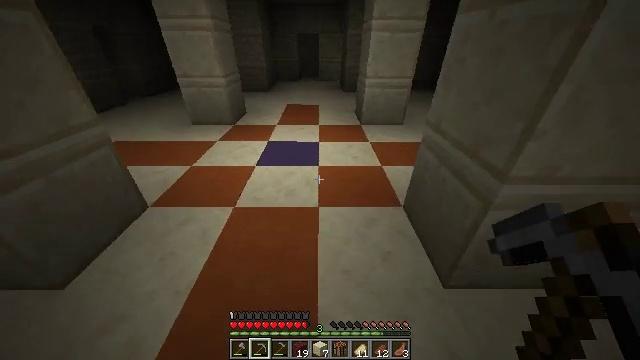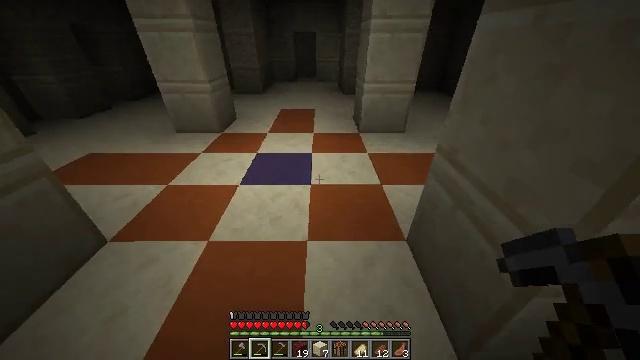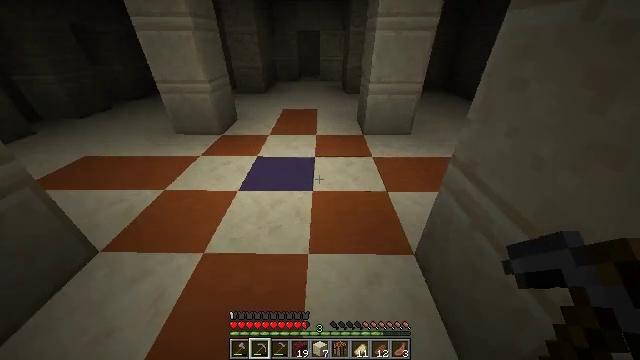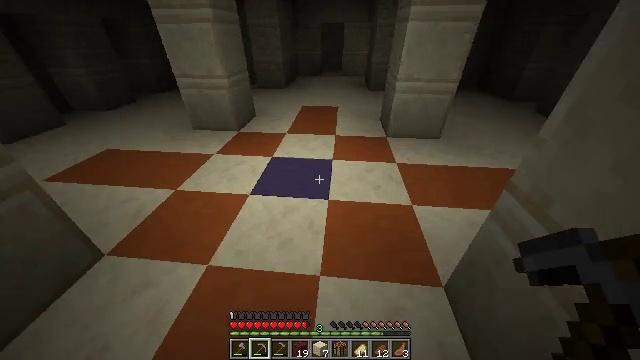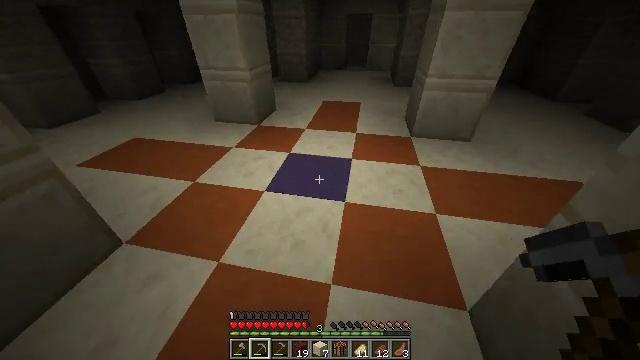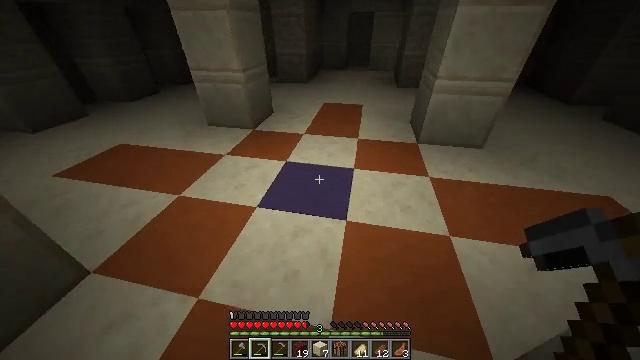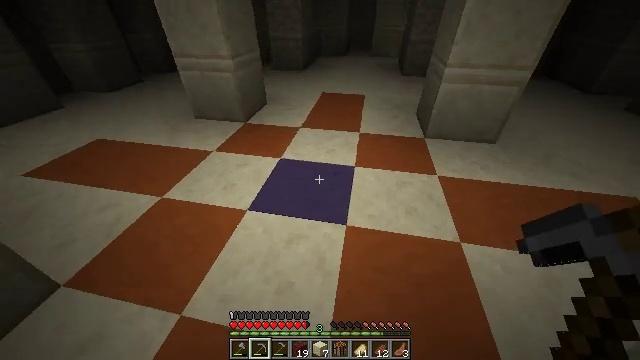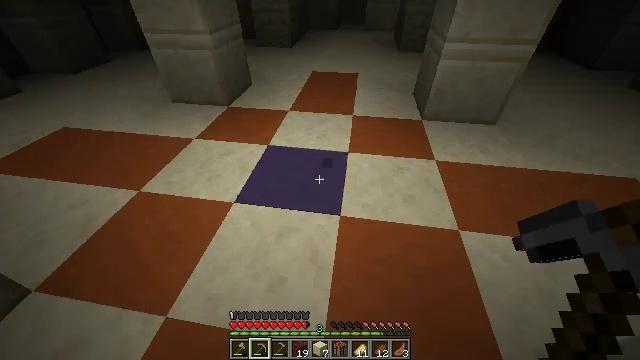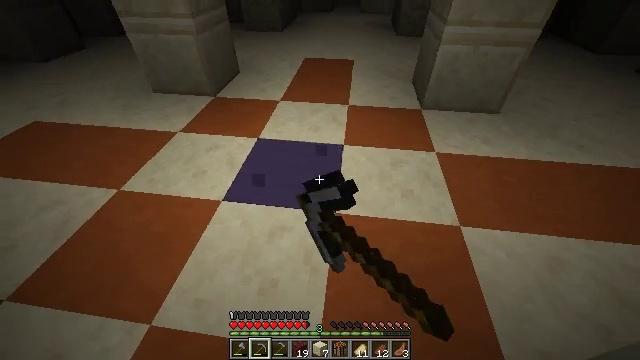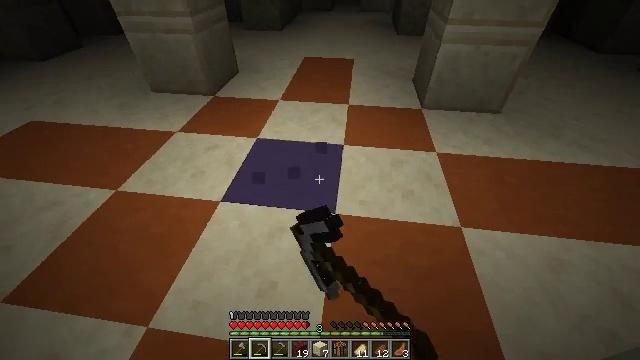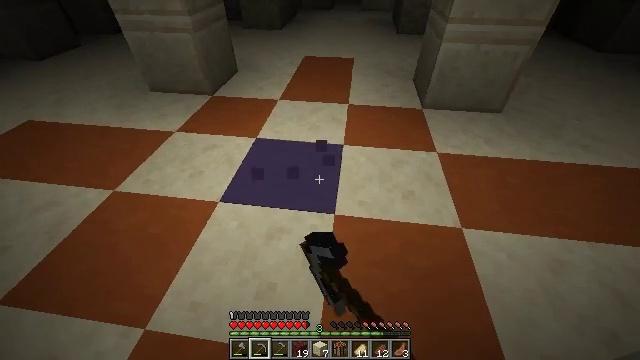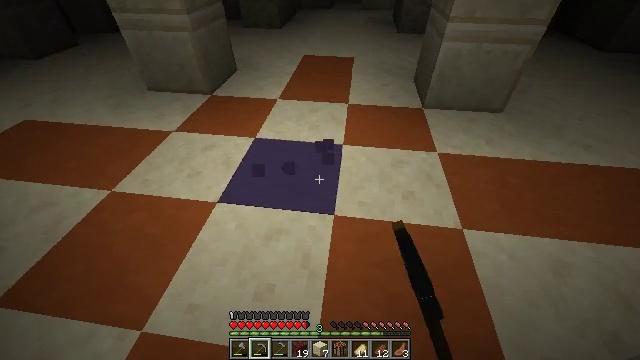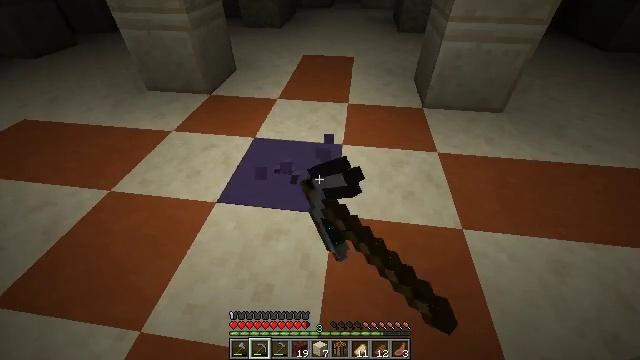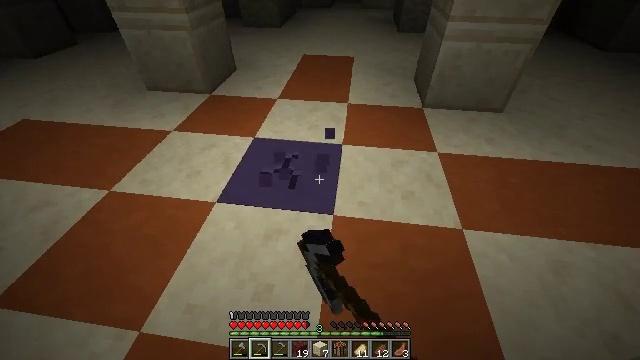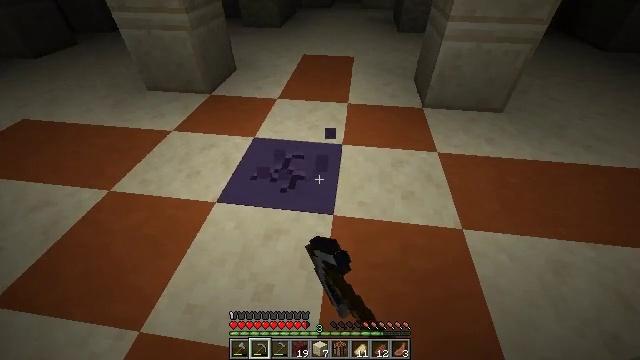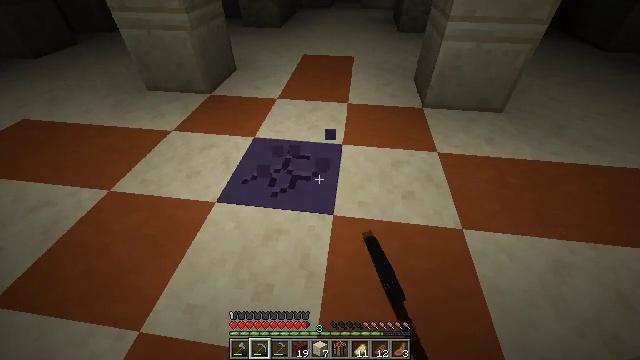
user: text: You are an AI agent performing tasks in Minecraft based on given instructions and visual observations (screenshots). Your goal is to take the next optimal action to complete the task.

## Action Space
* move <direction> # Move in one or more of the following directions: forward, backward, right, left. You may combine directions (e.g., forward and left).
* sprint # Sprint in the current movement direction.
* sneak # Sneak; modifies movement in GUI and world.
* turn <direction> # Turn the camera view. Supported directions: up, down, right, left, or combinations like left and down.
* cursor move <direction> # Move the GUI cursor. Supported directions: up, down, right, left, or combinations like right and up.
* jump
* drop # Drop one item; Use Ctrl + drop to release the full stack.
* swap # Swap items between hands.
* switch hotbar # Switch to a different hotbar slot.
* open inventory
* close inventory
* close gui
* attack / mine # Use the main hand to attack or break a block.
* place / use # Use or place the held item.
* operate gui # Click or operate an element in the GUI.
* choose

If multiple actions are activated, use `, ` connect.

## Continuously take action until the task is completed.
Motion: motion action
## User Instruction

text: Break the block of blue terracotta.
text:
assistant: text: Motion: move forward
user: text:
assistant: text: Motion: move forward
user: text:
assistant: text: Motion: move forward, turn left and down
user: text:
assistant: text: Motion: move forward, turn left and down
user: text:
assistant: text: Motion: no_op
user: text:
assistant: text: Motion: turn down
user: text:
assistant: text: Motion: turn right and down, attack / mine
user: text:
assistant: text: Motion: turn right and down, attack / mine
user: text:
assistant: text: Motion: attack / mine
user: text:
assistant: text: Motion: attack / mine
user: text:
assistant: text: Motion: attack / mine
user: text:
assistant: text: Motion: attack / mine
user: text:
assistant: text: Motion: attack / mine
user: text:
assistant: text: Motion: attack / mine
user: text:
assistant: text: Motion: attack / mine
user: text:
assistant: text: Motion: attack / mine
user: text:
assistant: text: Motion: attack / mine
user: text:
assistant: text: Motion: attack / mine
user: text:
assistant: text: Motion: attack / mine
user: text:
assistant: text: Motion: attack / mine
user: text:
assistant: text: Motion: attack / mine
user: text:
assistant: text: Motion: attack / mine
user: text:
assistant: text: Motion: attack / mine
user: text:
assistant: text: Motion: attack / mine
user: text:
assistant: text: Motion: attack / mine